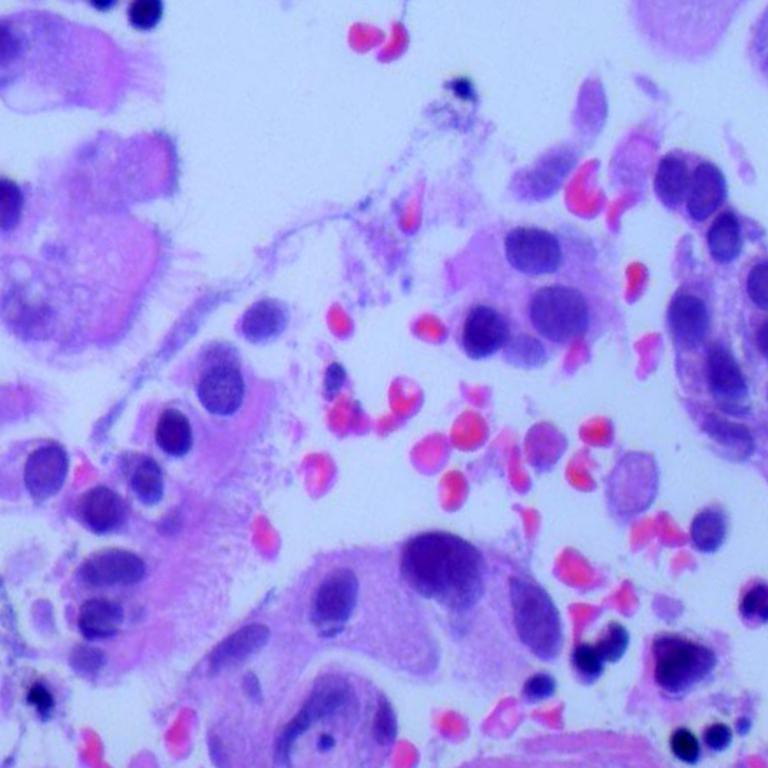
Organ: lung
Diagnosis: adenocarcinomas